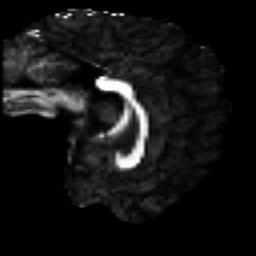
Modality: FA
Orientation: sagittal
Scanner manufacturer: ge
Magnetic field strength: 3 T
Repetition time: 7.98 s
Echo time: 0.0701 s